Field crop: maize
Growth stage: 2
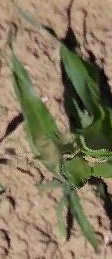
Species: maize